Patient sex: M
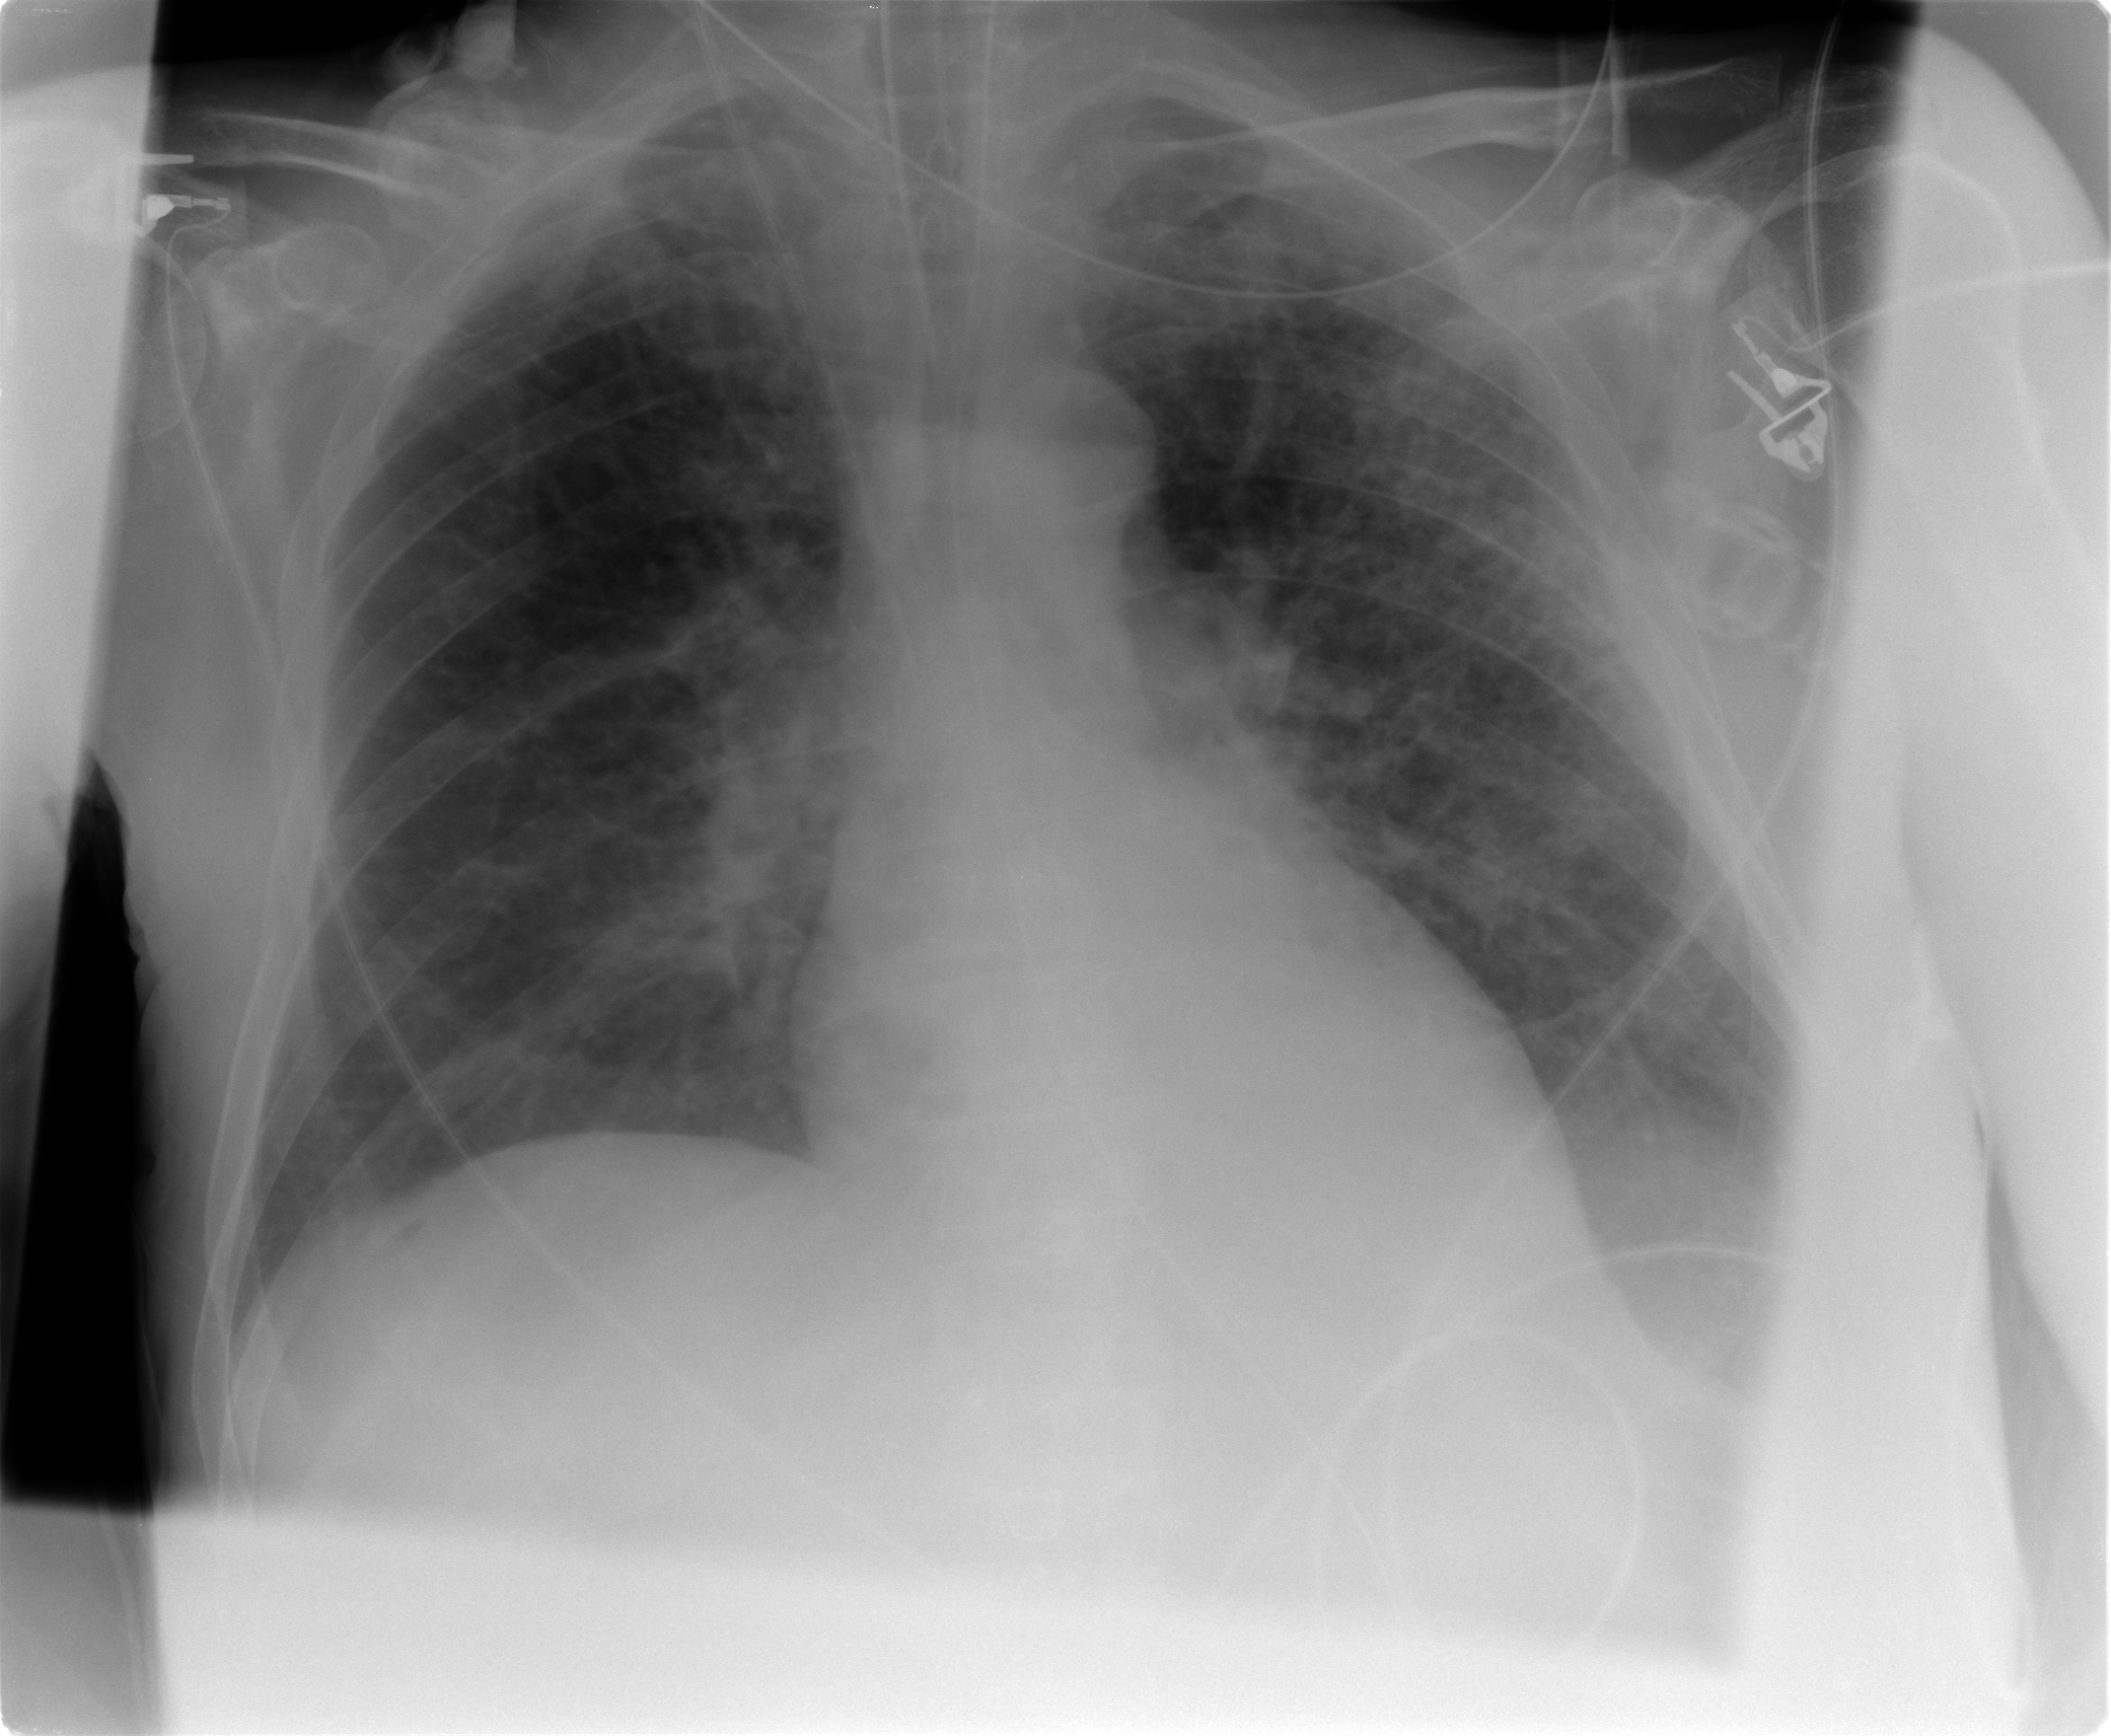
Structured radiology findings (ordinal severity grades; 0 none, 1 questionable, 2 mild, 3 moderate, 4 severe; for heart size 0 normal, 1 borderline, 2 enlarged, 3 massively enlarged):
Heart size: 0
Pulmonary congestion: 2
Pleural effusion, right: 0
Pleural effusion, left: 0
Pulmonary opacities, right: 2
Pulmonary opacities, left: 2
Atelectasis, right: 2
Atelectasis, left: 2